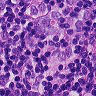
Metastatic tissue present: yes